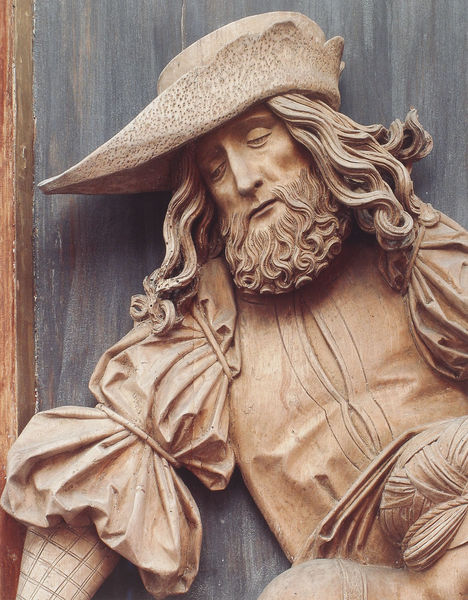
Titel: Bieselbach, Gemeinde Horgau bei Augsburg, Kapelle hl. Franziskus Xaverius, Hochaltar
Standort: Bieselbach, Kapelle hl. Franziskus Xaverius (EU - D - Bayern)
Schlagwörter: mann, holz, hut, mund, nase, tür, bart, augen, falten, gesicht, vollbart, locken, schnitzerei, jäger, wams